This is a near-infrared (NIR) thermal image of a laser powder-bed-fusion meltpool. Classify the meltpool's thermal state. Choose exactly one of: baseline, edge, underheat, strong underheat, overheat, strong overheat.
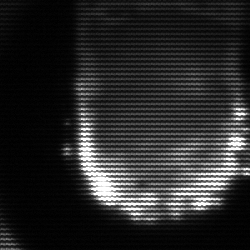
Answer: baseline